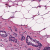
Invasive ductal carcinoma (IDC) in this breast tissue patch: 1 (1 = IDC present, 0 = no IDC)